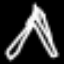
Label: The Eiffel Tower